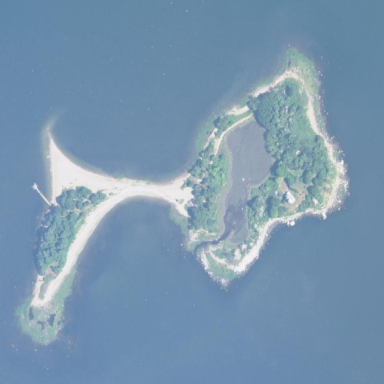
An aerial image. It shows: Peaceful park located on small islet along the beautiful coastline. It is designated as Existing Preserved Open Space.